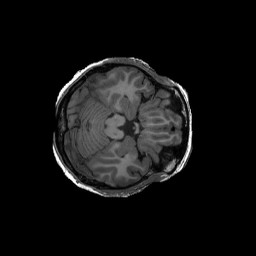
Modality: T1w
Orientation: axial
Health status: ill
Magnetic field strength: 3 T